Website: bh-photo
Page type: receipt
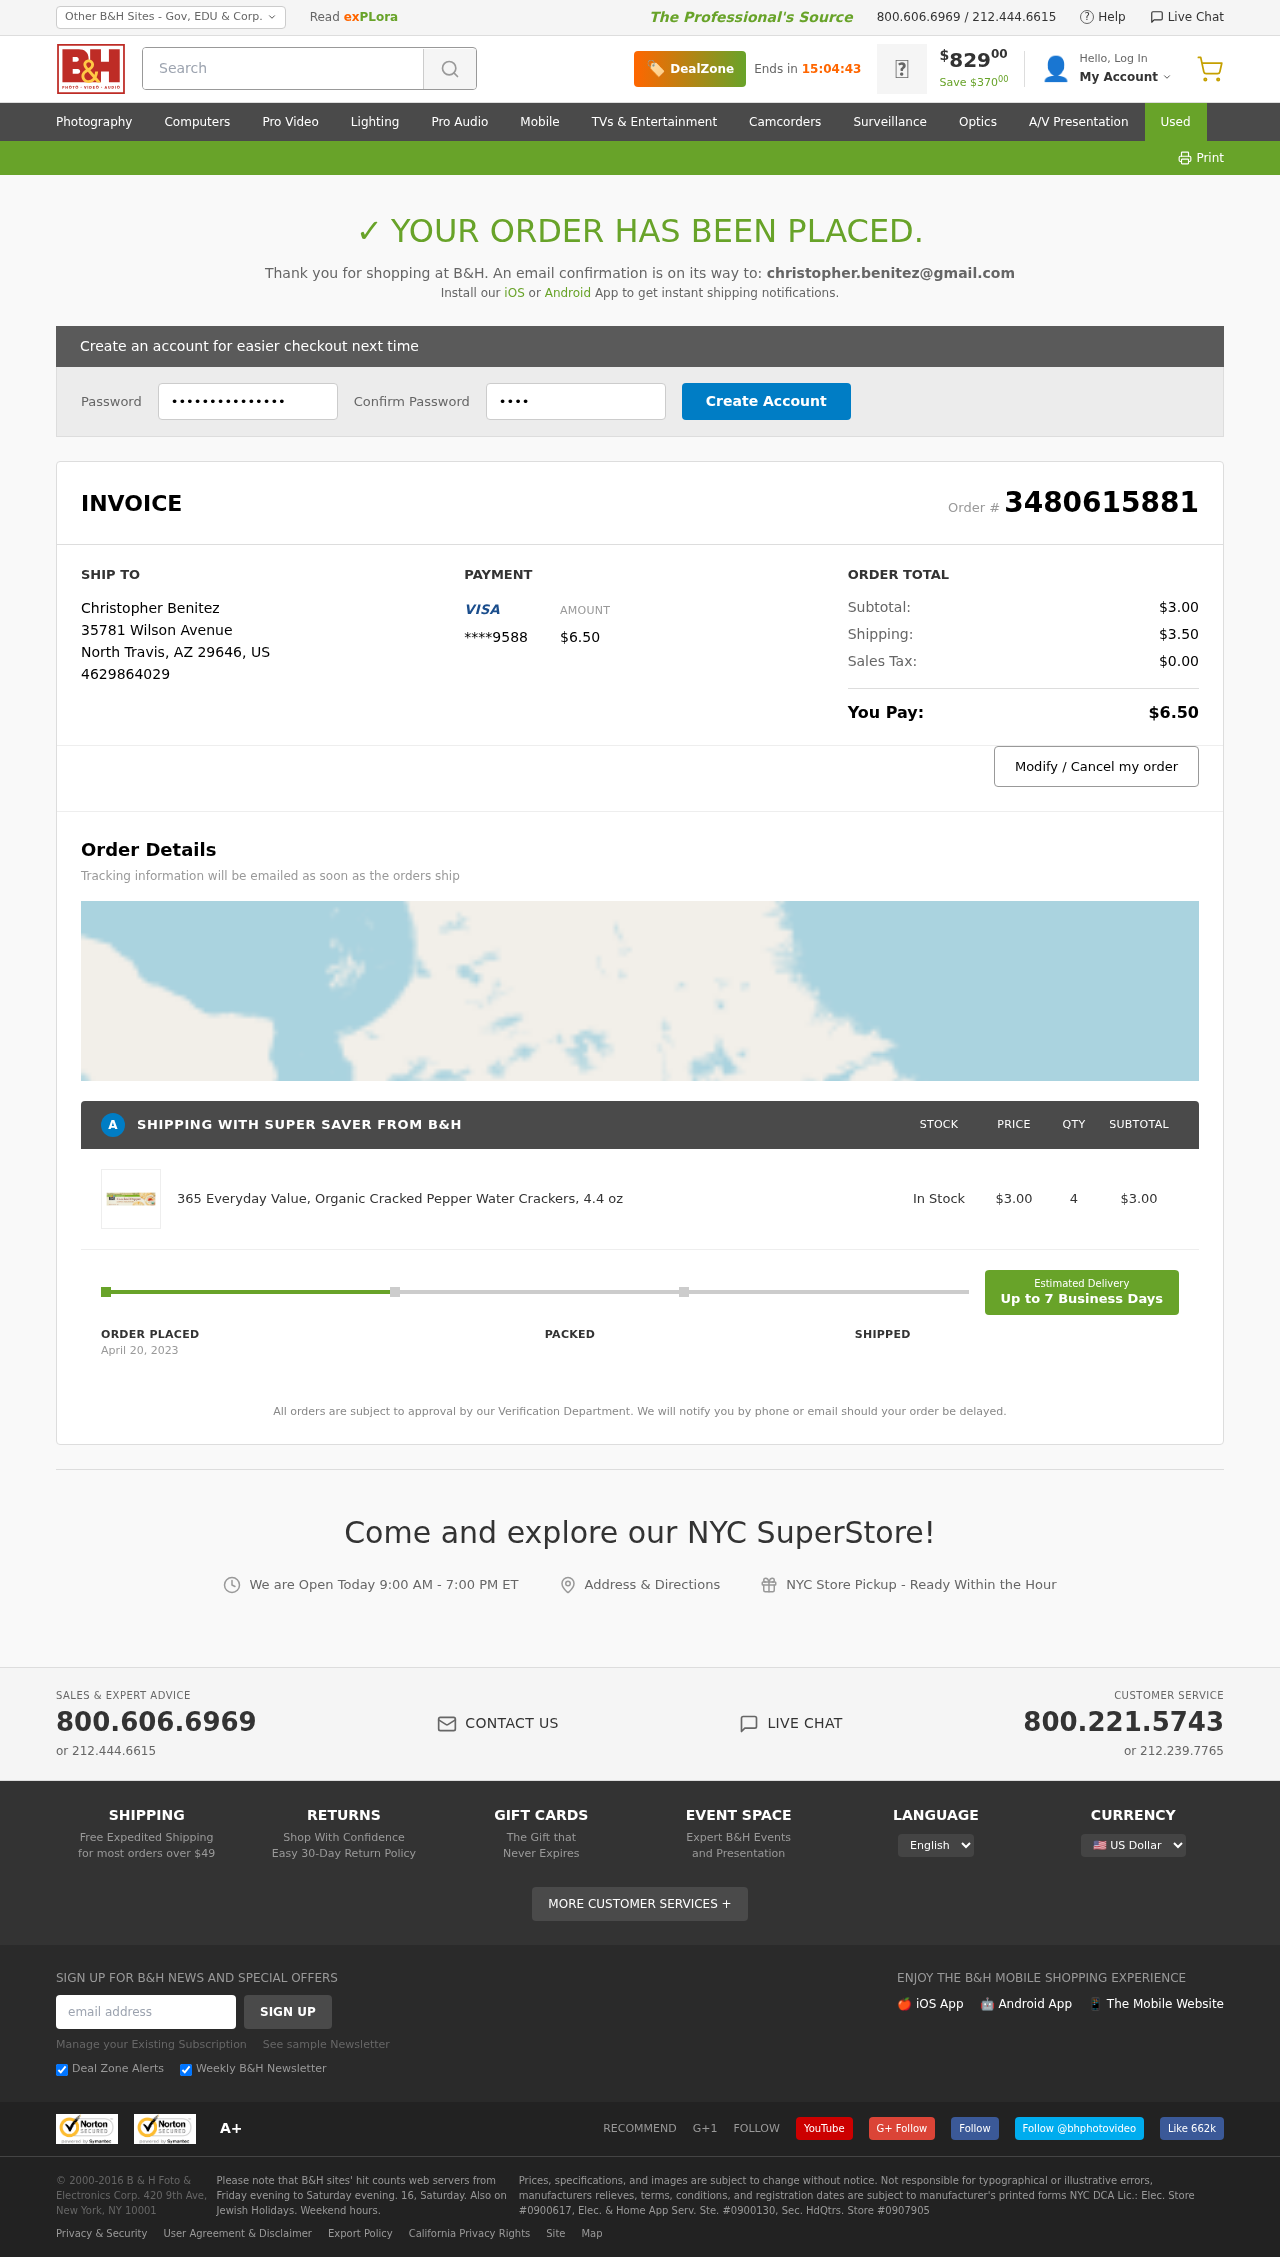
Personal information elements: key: PII_CARD_LAST4
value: ****9588
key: PII_CITY
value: North Travis
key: PII_COUNTRY_CODE
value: US
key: PII_EMAIL
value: christopher.benitez@gmail.com
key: PII_FULLNAME
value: Christopher Benitez
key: PII_PHONE
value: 4629864029
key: PII_POSTCODE
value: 29646
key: PII_STATE_ABBR
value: AZ
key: PII_STREET
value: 35781 Wilson Avenue
Product elements: key: PRODUCT1_NAME
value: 365 Everyday Value, Organic Cracked Pepper Water Crackers, 4.4 oz
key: PRODUCT1_PRICE
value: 3
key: PRODUCT1_QUANTITY
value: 4
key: PRODUCT1_SUBTOTAL
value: $3.00
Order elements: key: ORDER_ID
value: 3480615881
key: ORDER_TOTAL
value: $6.50
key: ORDER_SUBTOTAL
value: $3.00
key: ORDER_SHIPPING_COST
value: $3.50
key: ORDER_TAX
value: $0.00
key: ORDER_DATE
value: April 20, 2023
Search elements: key: HEADER_SEARCH
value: Search